Question: I want to create an html page exactly like the demo image:

I have created all three buttons using anchor tag with data-role=button with corresponding color and text. But now what i want is to align those circles in the way the image is shown and bring them in center of the html page. Please help me.
Thanks in advance.
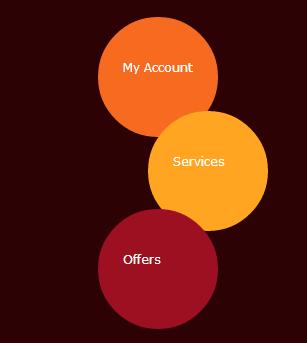
Answer: Working example: <URL>
'''
<div id="button-container">
<a data-role="button" id="btn_gotohomepage" class="button_eclipse">My account</a>
<a data-role="button" id="btn_gotologinpage" class="button_eclipse">Services</a>
<a data-role="button" id="btn_gotolistpage" class="button_eclipse">Offers</a>
</div>
'''
'''
#button-container {
width: 145px;
height: 255px;
margin:0 auto;
}
.button_eclipse {
width: 100px !important;
height: 100px !important;
border-radius: 50% !important;
color: rgb(255,255,255) !important;
}
.button_eclipse .ui-btn-inner {
border-radius: 50% !important;
height: 80% !important;
}
.button_eclipse .ui-btn-inner .ui-btn-text {
display: block !important;
margin: 28px 0 0 -17px;
width: 95px !important;
height: 20px !important;
text-align: center !important;
/* TEXT CHANGES */
font: 14px Calibri,Arial !important;
text-shadow:1px 1px #AD4816 !important;
}
#btn_gotohomepage {
background: rgb(247,107,33) !important;
}
#btn_gotologinpage {
background: rgb(255,165,33) !important;
margin: -30px 0 0 40px;
}
#btn_gotolistpage {
background: rgb(157,16,33) !important;
margin: -30px 0 0 0;
}
'''
Here's a solution centered horizontally and vertically : <URL>